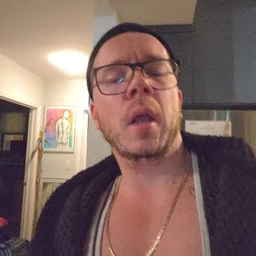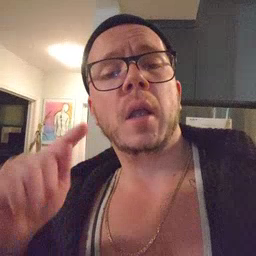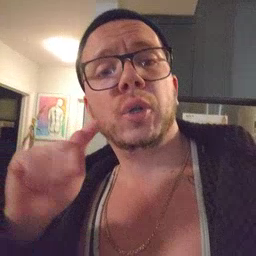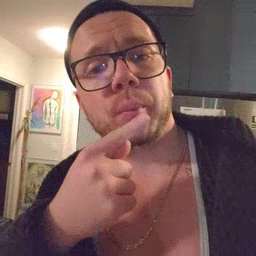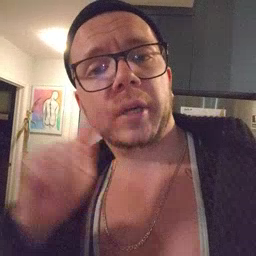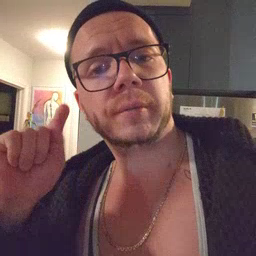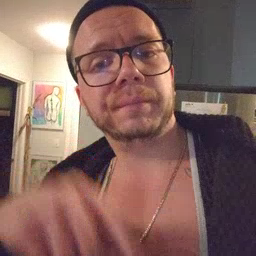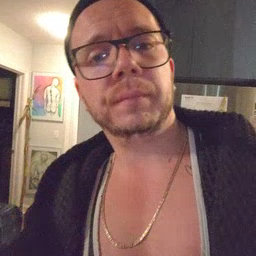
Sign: toothbrush